Question: I want to create grayscale CGImage from iPhones camera data. I'm using AVFoundation and set pixel format type to
'''
kCVPixelFormatType_420YpCbCr8BiPlanarFullRange
'''
If I understand correctly I should be able to create grayscale image from Y component so I have implemented delegate method like this:
'''
func captureOutput(captureOutput: AVCaptureOutput!, didOutputSampleBuffer sampleBuffer: CMSampleBuffer!, fromConnection connection: AVCaptureConnection!) {
let imageBuffer = CMSampleBufferGetImageBuffer(sampleBuffer)
CVPixelBufferLockBaseAddress(imageBuffer, 0)
let yPlanBufferAddress = CVPixelBufferGetBaseAddressOfPlane(imageBuffer, 0)
let width = CVPixelBufferGetWidth(imageBuffer)
let height = CVPixelBufferGetHeight(imageBuffer)
let data = NSData(bytes: yPlanBufferAddress, length: width * height)
let colorSpace = CGColorSpaceCreateDeviceGray()
let dataProvider = CGDataProviderCreateWithCFData(data)
let imageRef = CGImageCreate(width, height, 8, 8, width * 8, colorSpace, CGBitmapInfo.ByteOrderDefault, dataProvider, nil, false, kCGRenderingIntentDefault)
let img = UIImage(CGImage: imageRef)
CVPixelBufferUnlockBaseAddress(imageBuffer, 0)
delegate?.cameraController(self, didCreateImage: img)
}
'''
but I'm getting strange images like this:

Any ideas?
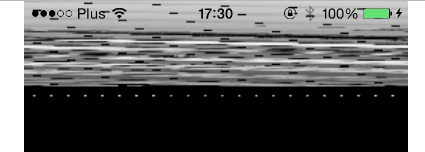
Answer: You must get 'bytesPerRow' for the Y plane, and supply it to CGImageCreate.
'''
let bytesPerRow = CVPixelBufferGetBytesPerRowOfPlane( w, 0 );
let imageRef = CGImageCreate(
width
, height
, 8
, 8
, bytesPerRow
'''